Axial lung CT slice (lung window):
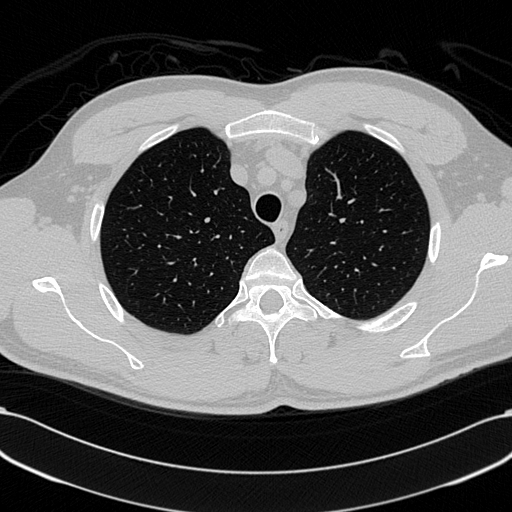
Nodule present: no